Question: i was at the bar and i had couple beers, and this girl was arguing that getting mvvm to work with a real world applications is pain, she said that in order to solve problem in mvvm you add more code then you get another problem and the you add more code and it never ends, and i agree, when i read about mvvm it sounded nice, and i don't want to use prism nor MVVM light, i just need a way to switch between my views. and my application looks like this so please inspire me before i get alcohol poisoning

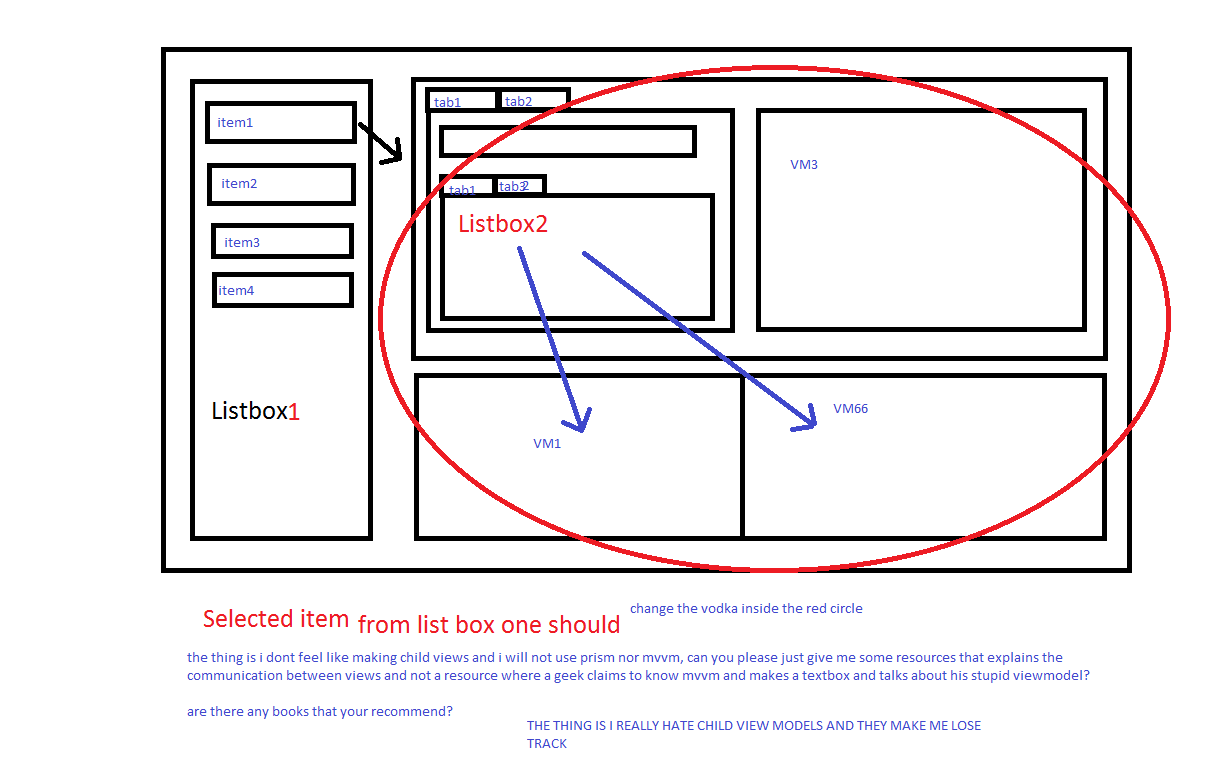
Answer: If you want loosely-coupled communication you need an EventAggregator:
'''
//Simplest EventAggregator
public static class DumbAggregator
{
public static void BroadCast(string message)
{
if (OnMessageTransmitted != null)
OnMessageTransmitted(message);
}
public static Action<string> OnMessageTransmitted;
}
'''
Usage:
'''
public class MySender
{
public void SendMessage()
{
DumbAggregator.BroadCast("Hello There!");
}
}
public class MySubscriber
{
public MySubscriber()
{
DumbAggregator.OnMessageTransmitted += OnMessageReceived;
}
private void OnMessageReceived(string message)
{
MessageBox.Show("I Received a Message! - " + message);
}
}
'''
And if you don't like Child ViewModels, you can put everything inside a single ViewModel, and have some 'DataTriggers' or something to dynamically change views, however a Parent - Children ViewModel approach is much cleaner IMO.